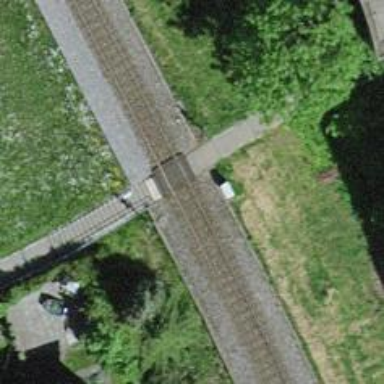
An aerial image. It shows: Railway crossing with traffic signals and lights.